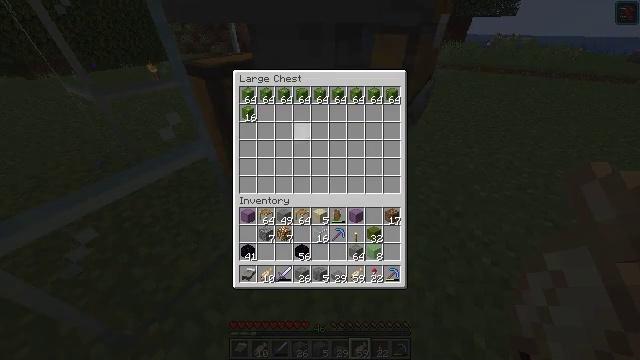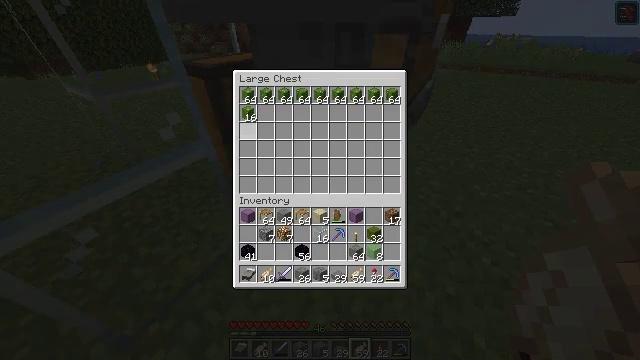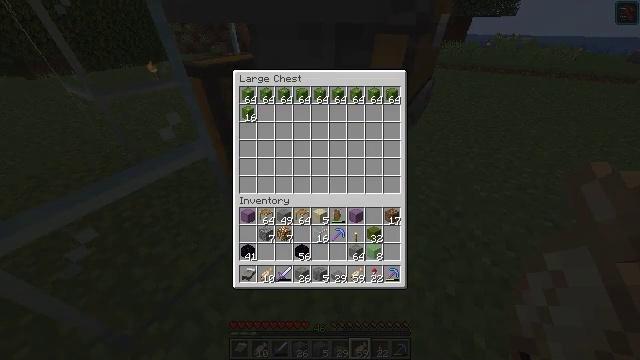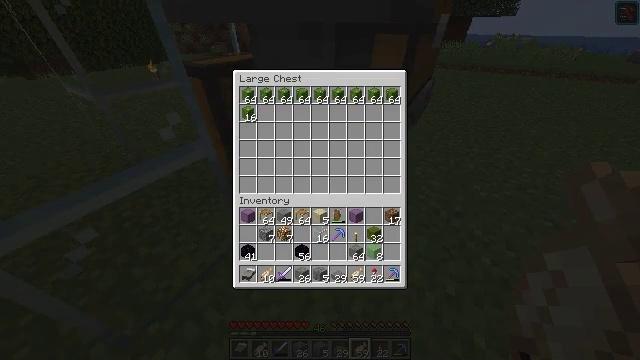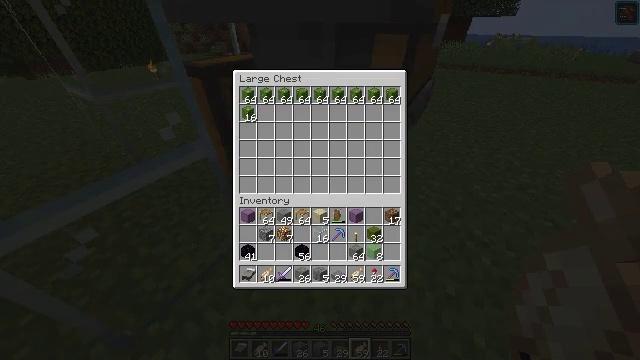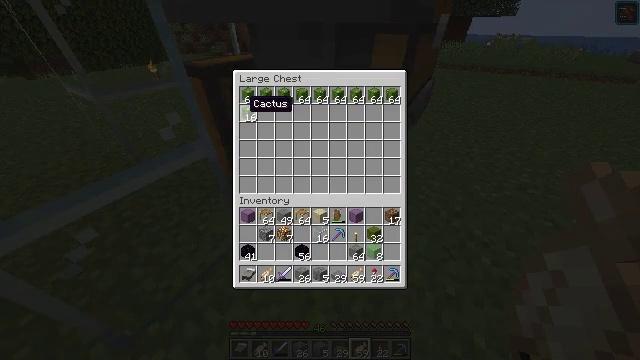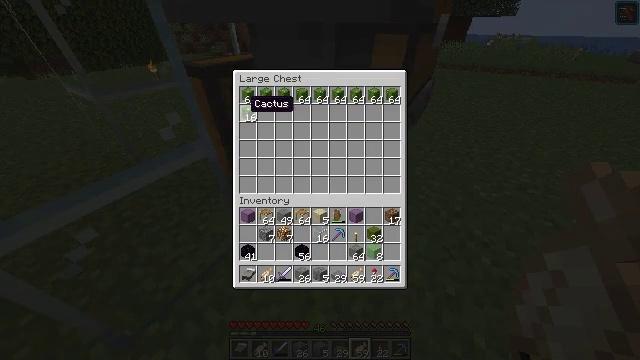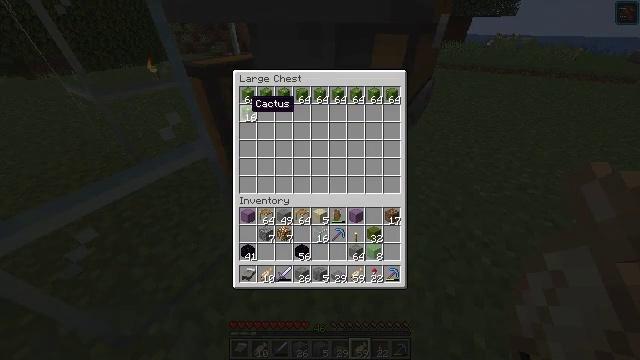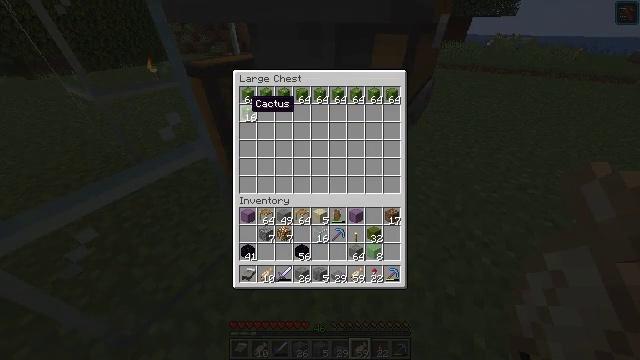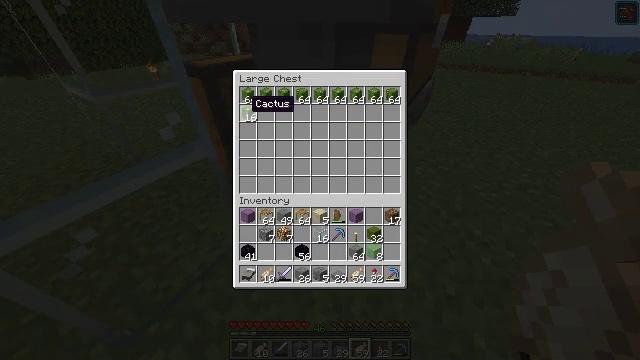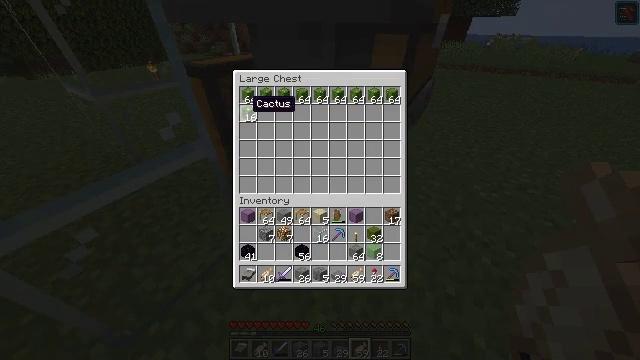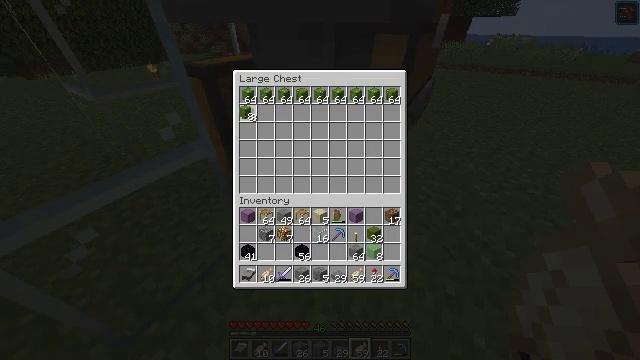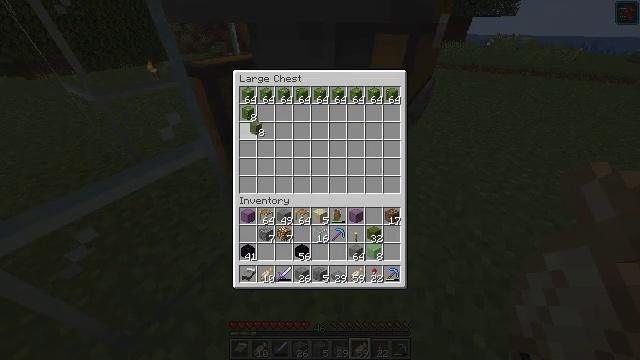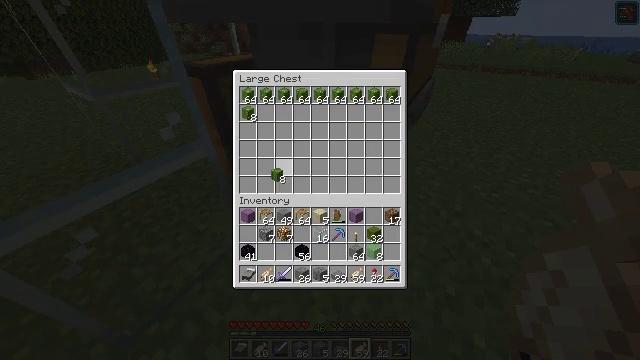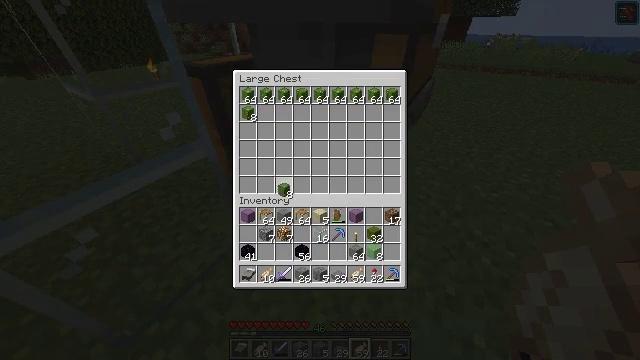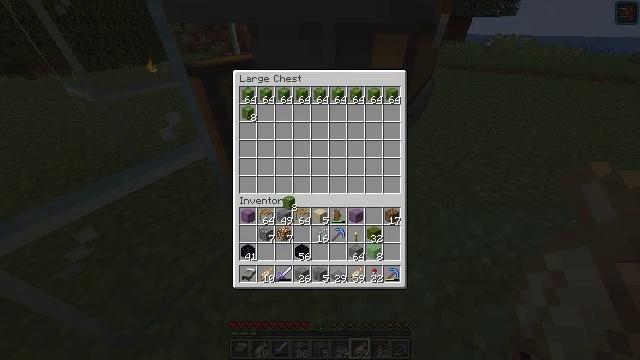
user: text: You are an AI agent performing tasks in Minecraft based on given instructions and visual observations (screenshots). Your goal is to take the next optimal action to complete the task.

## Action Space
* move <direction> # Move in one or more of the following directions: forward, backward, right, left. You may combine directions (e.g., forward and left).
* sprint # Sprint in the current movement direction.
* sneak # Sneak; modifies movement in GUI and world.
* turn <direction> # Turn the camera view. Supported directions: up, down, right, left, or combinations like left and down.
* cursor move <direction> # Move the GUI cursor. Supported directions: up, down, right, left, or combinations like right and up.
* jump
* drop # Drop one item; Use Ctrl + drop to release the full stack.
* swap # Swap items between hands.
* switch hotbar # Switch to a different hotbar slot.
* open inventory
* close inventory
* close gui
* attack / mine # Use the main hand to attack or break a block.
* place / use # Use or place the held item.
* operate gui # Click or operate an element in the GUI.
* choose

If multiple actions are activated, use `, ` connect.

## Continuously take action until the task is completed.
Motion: motion action
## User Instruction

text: Craft some lime stained glass with dye and glass.
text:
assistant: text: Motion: cursor move left and up
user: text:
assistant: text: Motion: cursor move left
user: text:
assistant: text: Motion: no_op
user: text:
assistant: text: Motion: cursor move right
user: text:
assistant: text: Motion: cursor move right
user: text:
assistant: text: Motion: no_op
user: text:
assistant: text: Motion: no_op
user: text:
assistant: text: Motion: no_op
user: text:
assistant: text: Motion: no_op
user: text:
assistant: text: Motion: no_op
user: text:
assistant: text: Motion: choose
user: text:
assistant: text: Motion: cursor move right and down
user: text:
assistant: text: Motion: cursor move right and down
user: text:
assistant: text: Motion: cursor move right and down
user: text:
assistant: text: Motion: cursor move down
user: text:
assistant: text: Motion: cursor move right and down
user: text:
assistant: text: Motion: cursor move right and down
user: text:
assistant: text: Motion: no_op
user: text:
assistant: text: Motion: no_op
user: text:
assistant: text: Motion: no_op
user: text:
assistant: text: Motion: no_op
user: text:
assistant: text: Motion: no_op
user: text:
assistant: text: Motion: no_op
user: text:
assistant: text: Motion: no_op
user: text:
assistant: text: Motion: no_op
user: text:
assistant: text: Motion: operate gui
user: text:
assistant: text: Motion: operate gui
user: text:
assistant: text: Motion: no_op
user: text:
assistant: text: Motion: no_op
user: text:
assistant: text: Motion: no_op